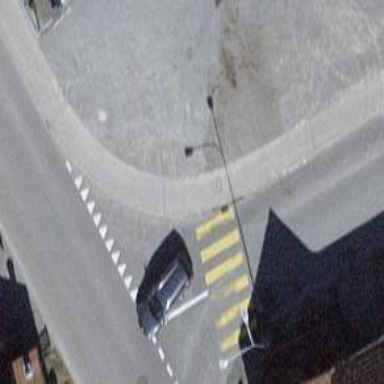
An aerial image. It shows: Kerb serving as barrier.